Aerial crown-view tile of a tropical tree (Barro Colorado Island, Panama), acquired 20240813:
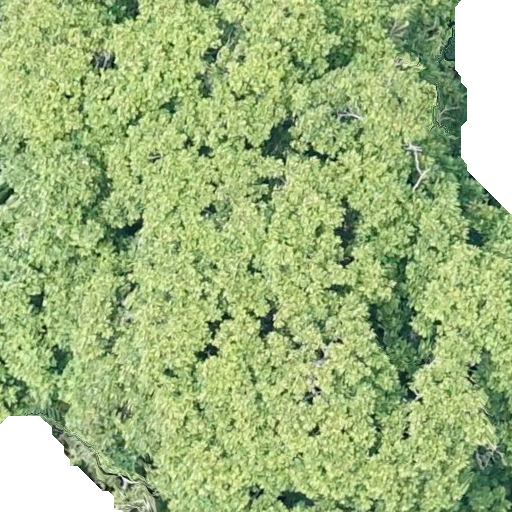
Species: Dipteryx oleifera
GBIF accepted scientific name: Dipteryx oleifera
Crown area: 594.109 m²